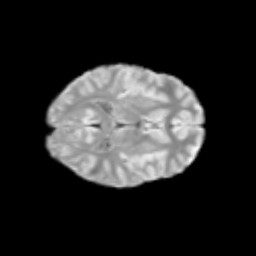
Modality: T2w
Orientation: axial
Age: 11
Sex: female
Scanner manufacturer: siemens
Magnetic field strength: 3 T
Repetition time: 3.8 s
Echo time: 0.07 s